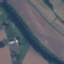
Land use / land cover: River